Field crop: maize
Growth stage: 2
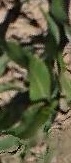
Species: maize